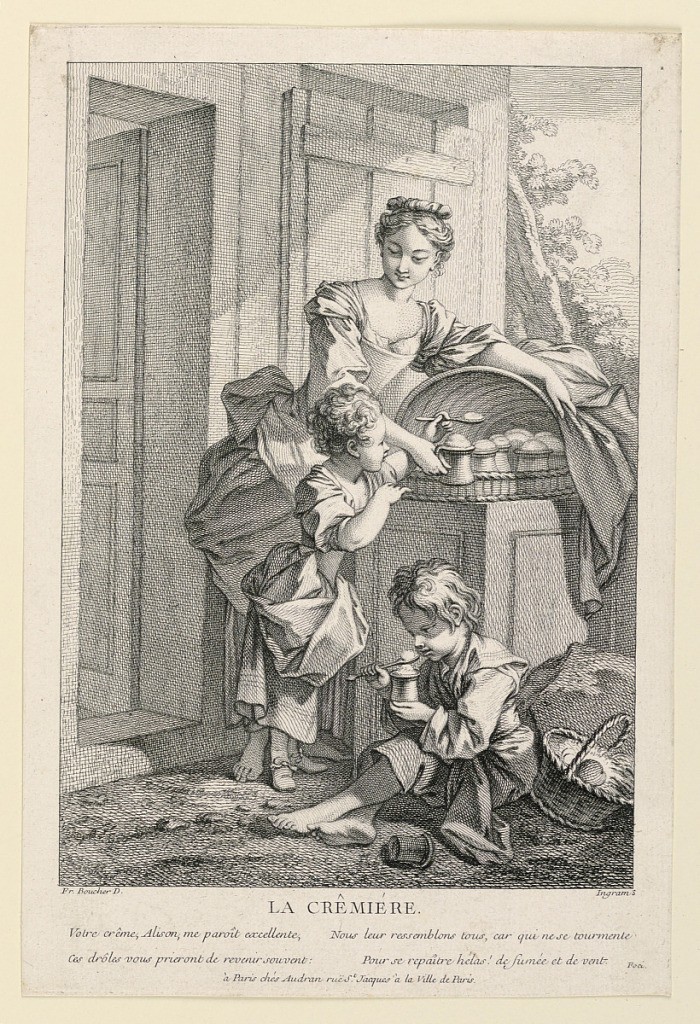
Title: La Crêmiére
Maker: John Ingram, British, 18th century
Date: after 1755
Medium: Engraving on paper
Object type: Print
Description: A young barefooted girl serves cream in mugs to two children from a covered wicker tray on a low pedestal. An open door, left.